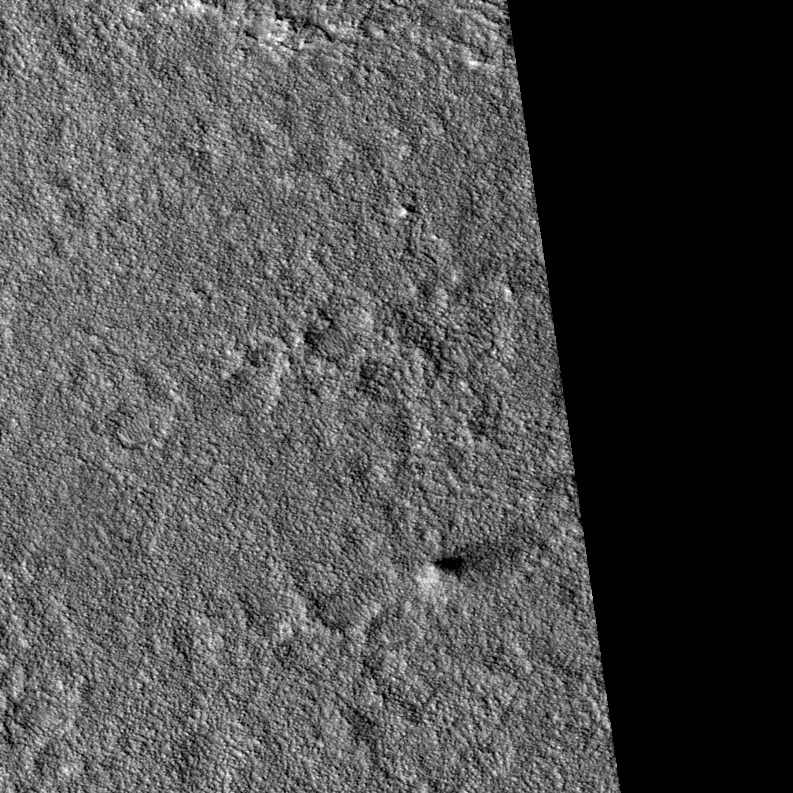
Label: dustdevil